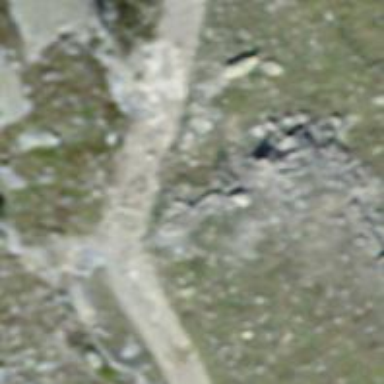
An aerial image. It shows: Rocky path.